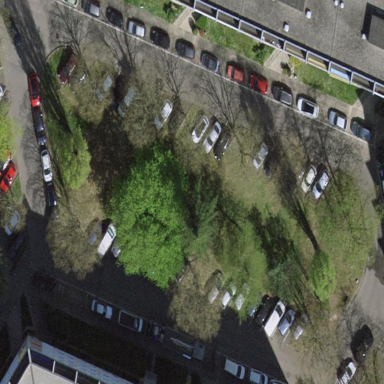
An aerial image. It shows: Living street.